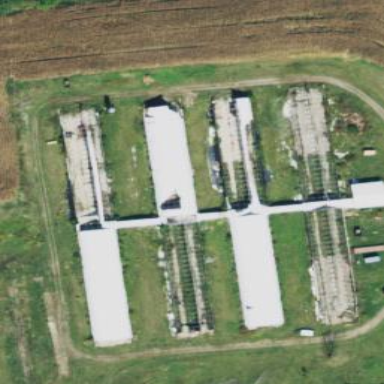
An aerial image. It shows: Farm auxiliary building.